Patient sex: M
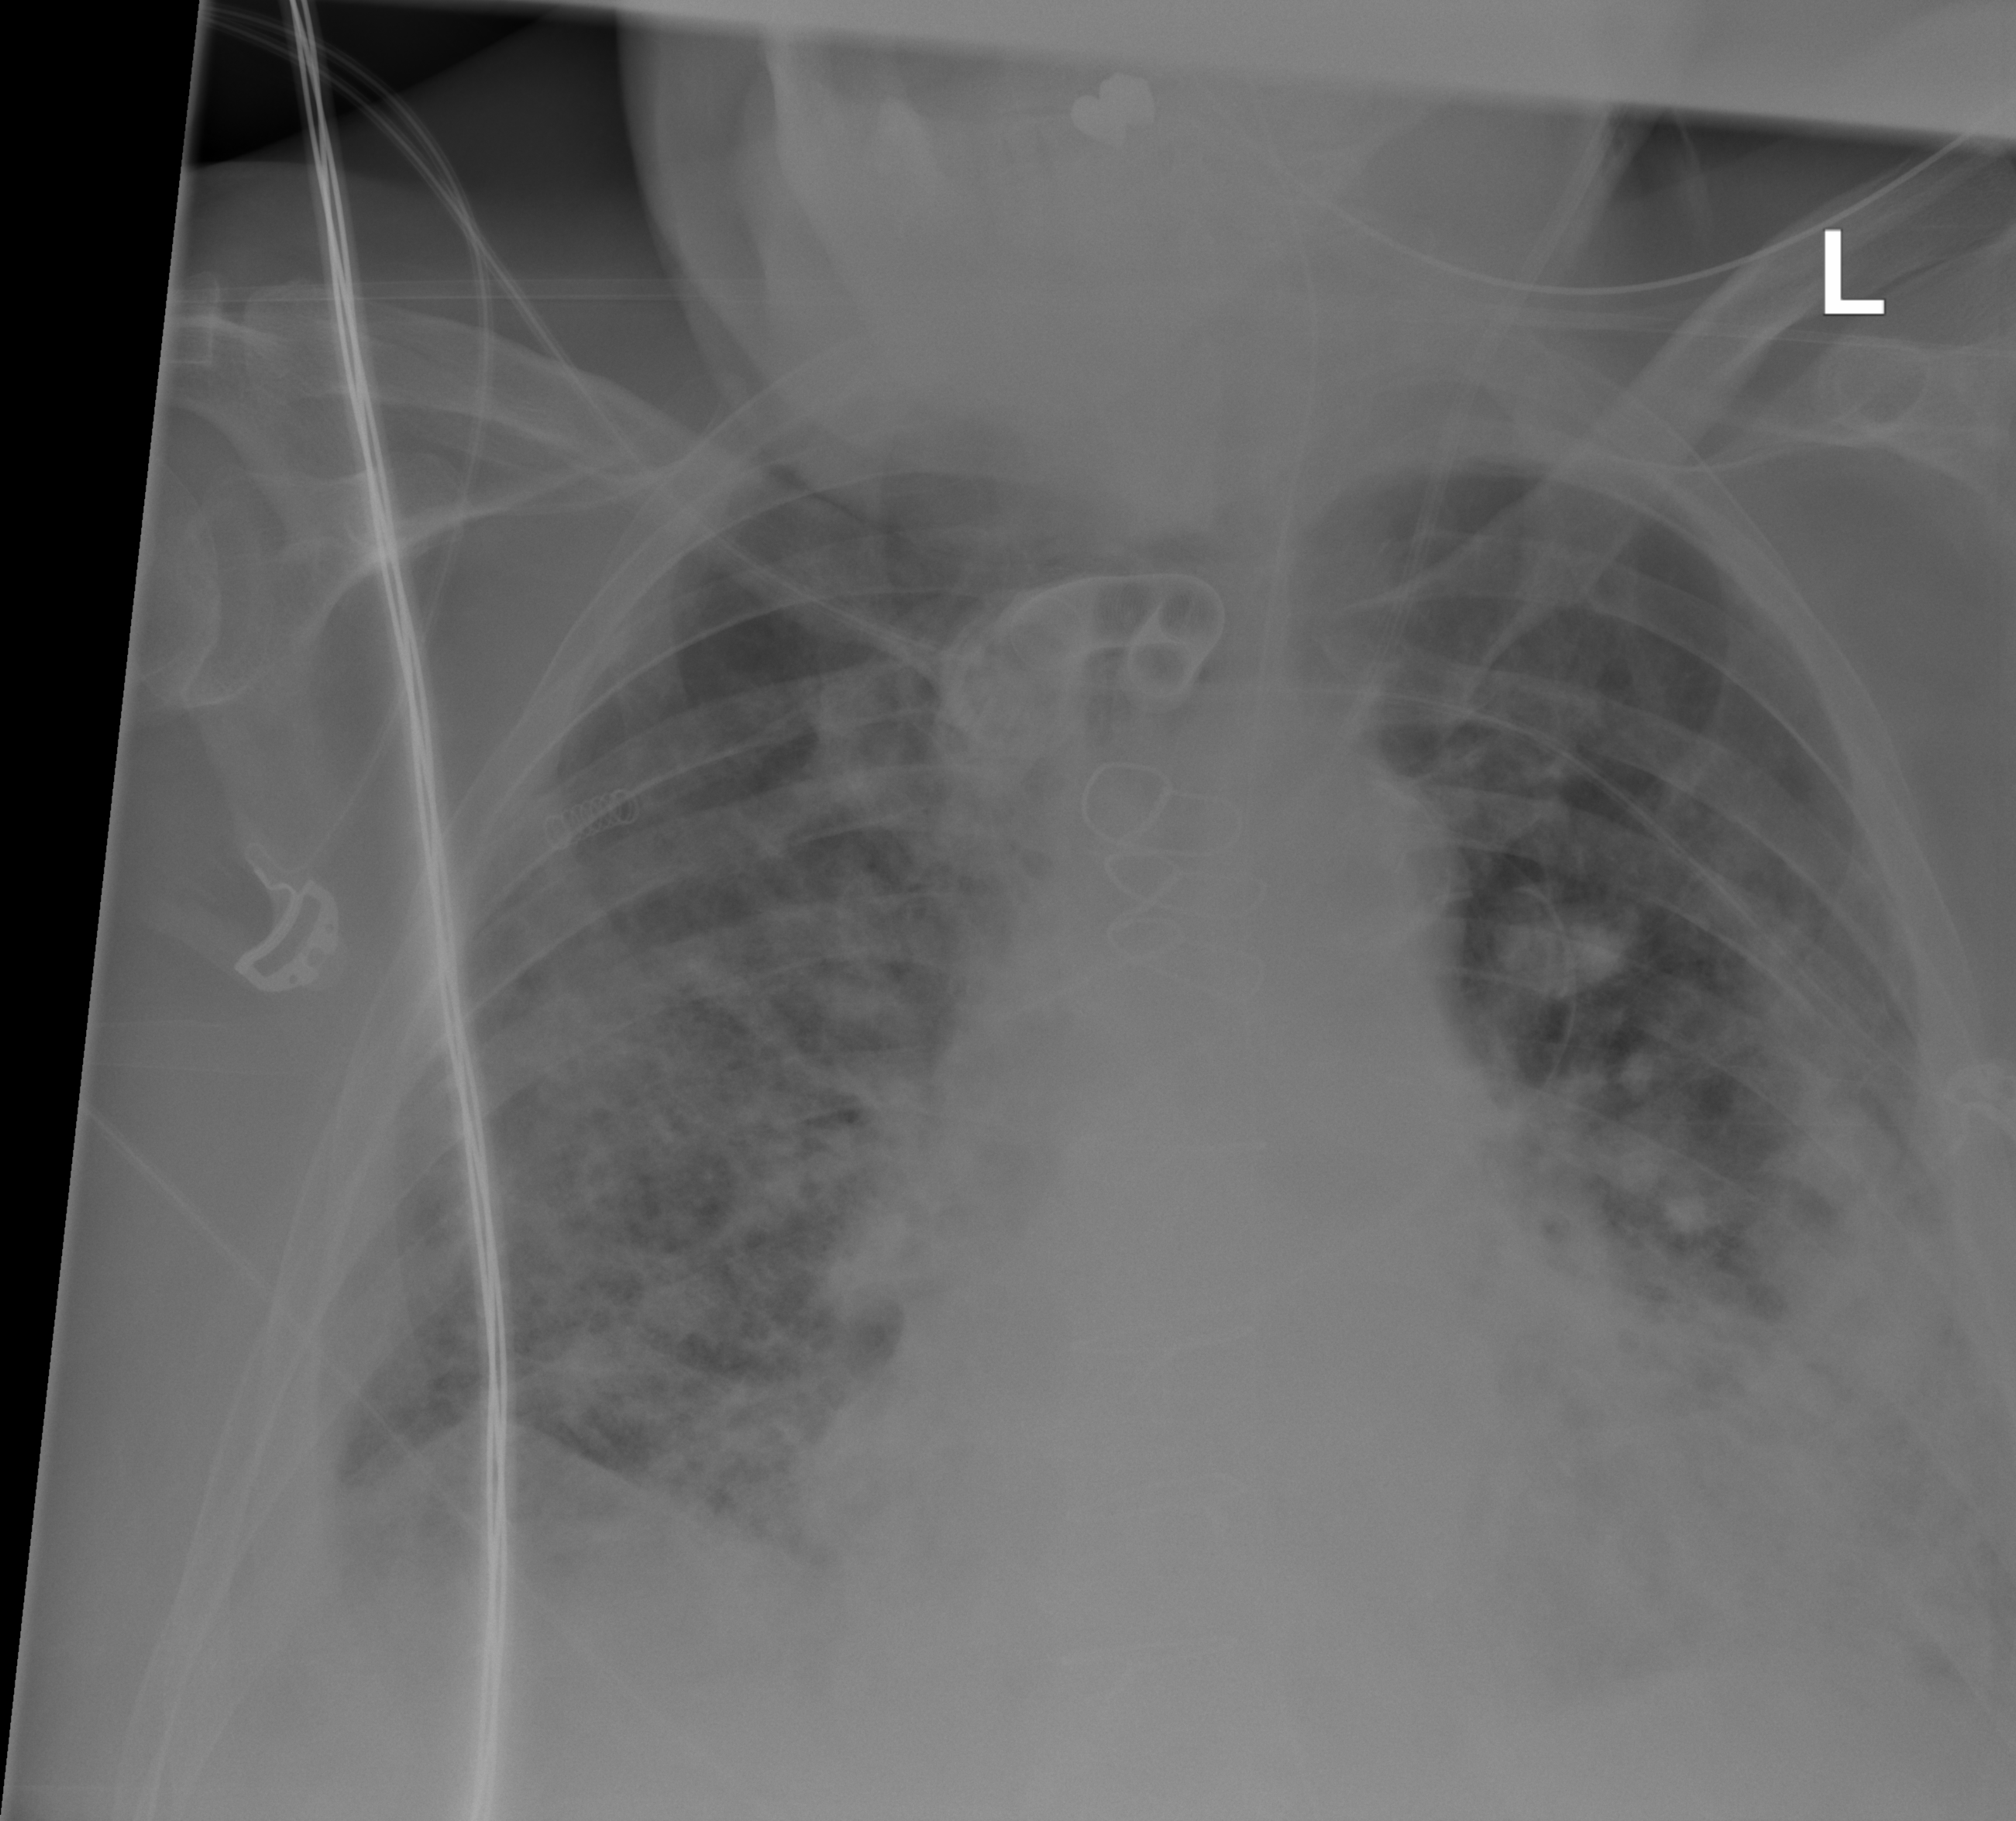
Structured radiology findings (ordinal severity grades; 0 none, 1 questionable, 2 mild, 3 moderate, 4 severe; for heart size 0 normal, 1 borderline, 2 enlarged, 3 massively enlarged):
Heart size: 1
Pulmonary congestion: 2
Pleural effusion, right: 2
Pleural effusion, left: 2
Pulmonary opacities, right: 3
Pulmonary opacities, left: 3
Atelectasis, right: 3
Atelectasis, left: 3